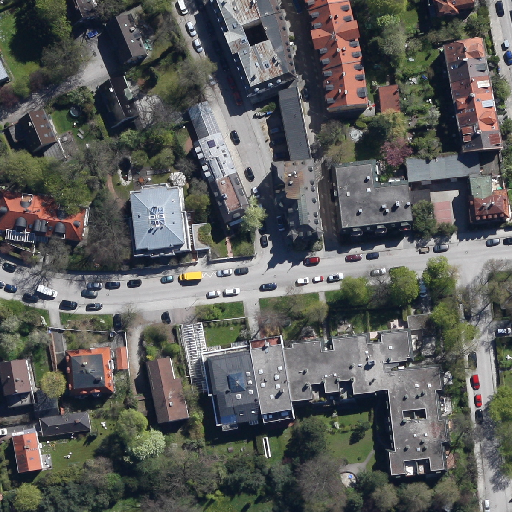
Referring expression: paved road